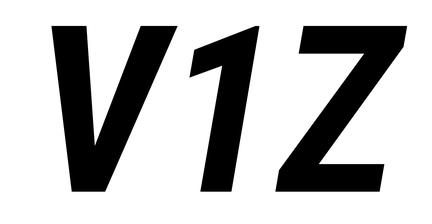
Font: Roboto-Italic_Condensed_Bold_Italic